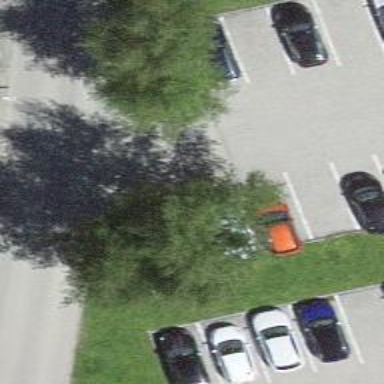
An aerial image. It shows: Road serving as parking aisle.